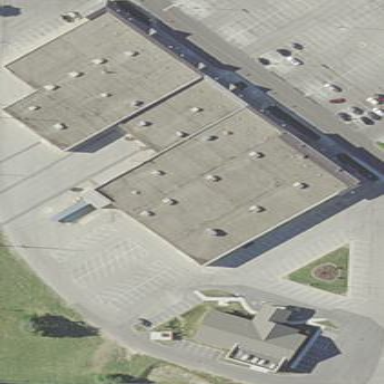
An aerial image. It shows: Retail building.